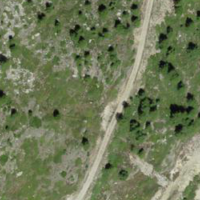
EUNIS habitat code: 31
Species observed at this site:
Calluna vulgaris